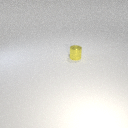
small yellow metal cylinder